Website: ulta-beauty
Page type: account-selection
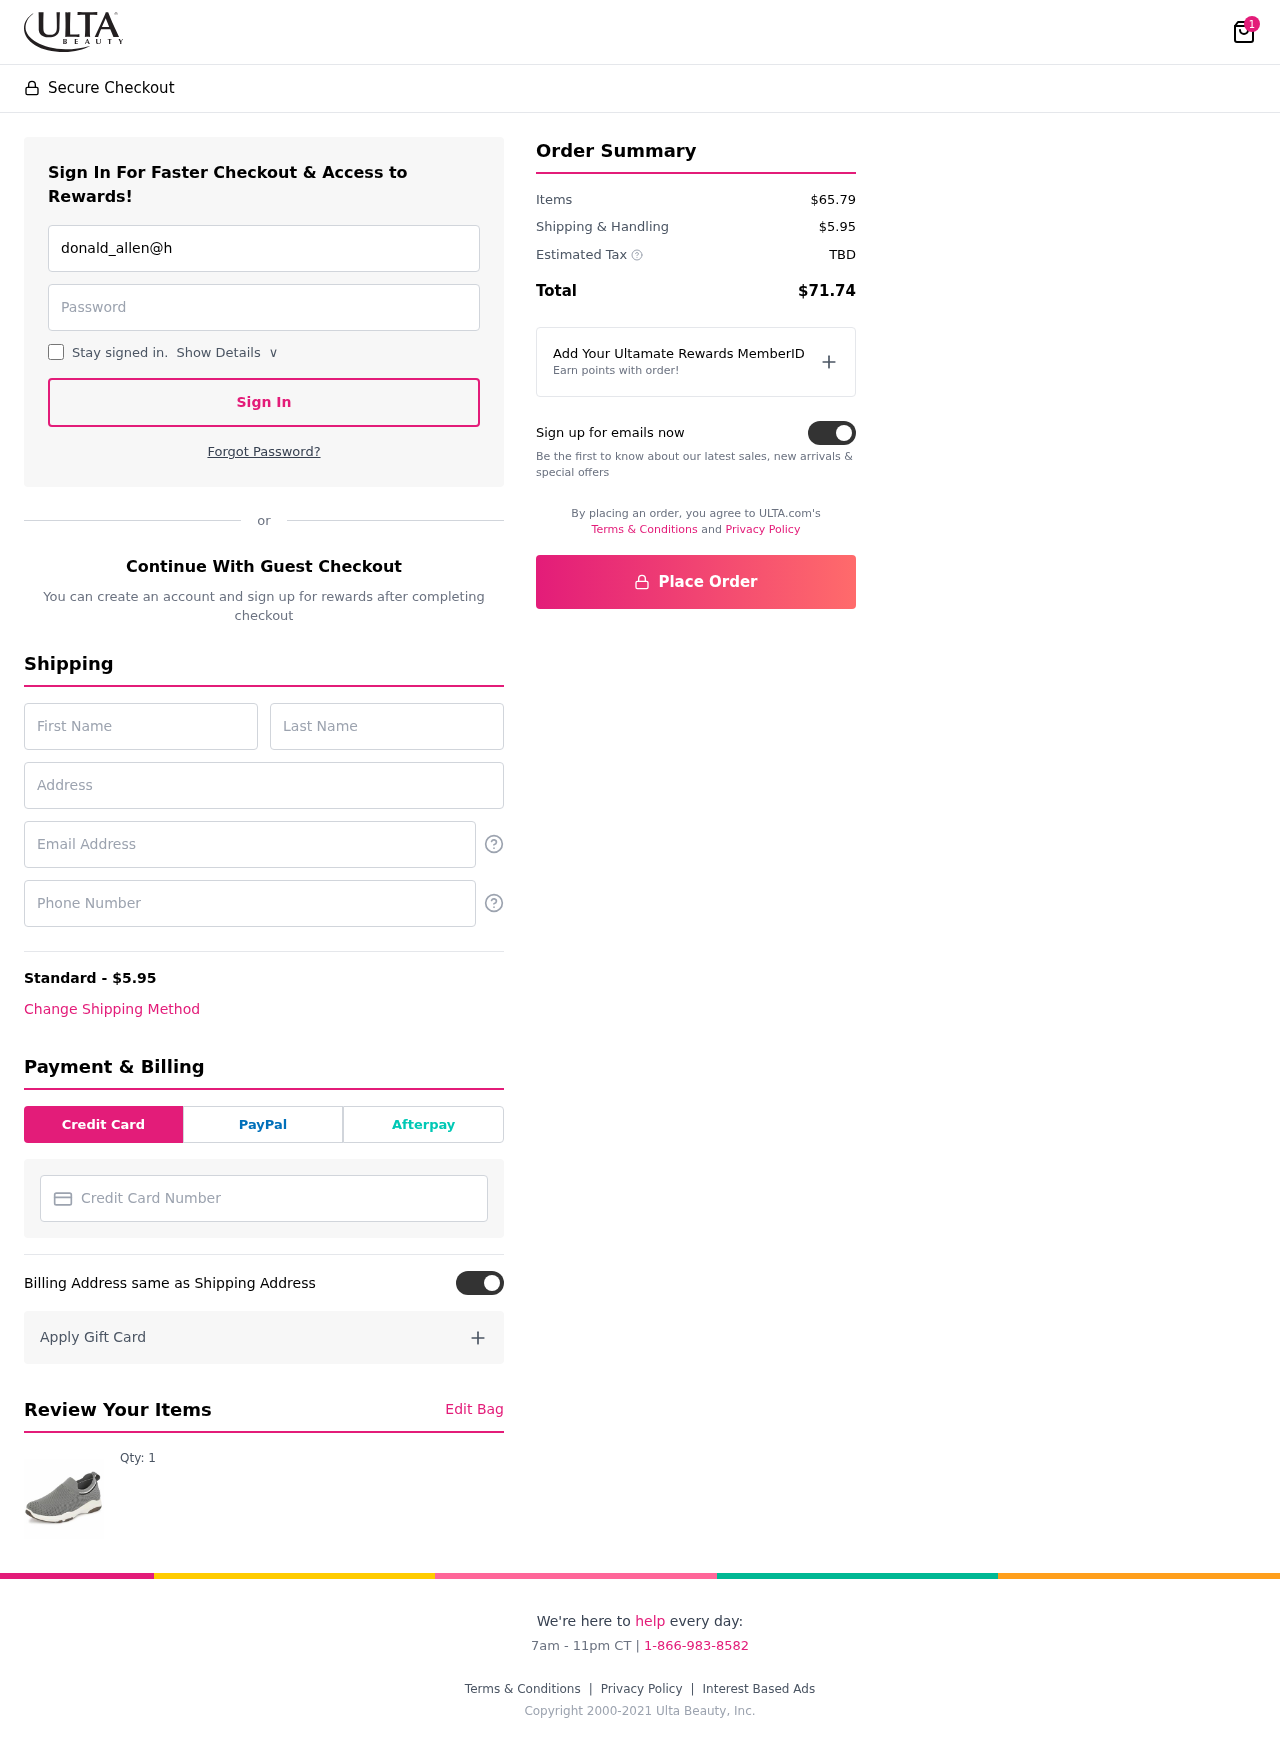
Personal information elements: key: PII_CARD_NUMBER
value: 6011 9553 0561 7457
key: PII_EMAIL
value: donald_allen@hotmail.com
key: PII_EMAIL2
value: donald_allen@hotmail.com
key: PII_FIRSTNAME
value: Donald
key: PII_LASTNAME
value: Allen
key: PII_PHONE
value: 6186002580
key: PII_STREET
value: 031 Chandler Shore Suite 385
Product elements: key: PRODUCT1_QUANTITY
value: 1
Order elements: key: ORDER_NUM_ITEMS
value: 1
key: ORDER_SHIPPING_COST
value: $5.95
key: ORDER_SUBTOTAL
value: $65.79
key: ORDER_TAX
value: TBD
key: ORDER_TOTAL
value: $71.74